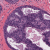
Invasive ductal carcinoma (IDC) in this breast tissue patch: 0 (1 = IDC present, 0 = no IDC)